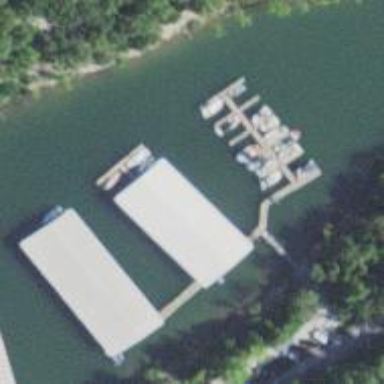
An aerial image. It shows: Man-made pier.